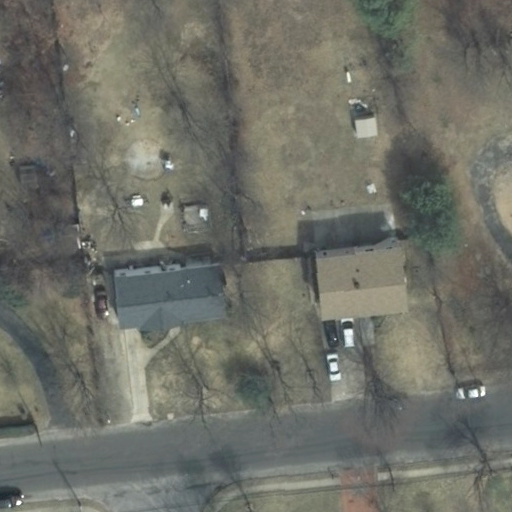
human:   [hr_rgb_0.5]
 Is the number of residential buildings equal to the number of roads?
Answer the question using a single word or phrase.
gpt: yes

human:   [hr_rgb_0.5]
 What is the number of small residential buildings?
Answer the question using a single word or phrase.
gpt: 0

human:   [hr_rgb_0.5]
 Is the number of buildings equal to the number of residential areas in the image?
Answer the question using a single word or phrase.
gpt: no

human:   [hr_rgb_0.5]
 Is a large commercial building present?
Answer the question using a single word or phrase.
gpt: no

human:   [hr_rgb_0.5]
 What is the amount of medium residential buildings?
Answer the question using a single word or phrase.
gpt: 2

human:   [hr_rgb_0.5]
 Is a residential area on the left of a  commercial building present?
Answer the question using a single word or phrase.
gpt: no

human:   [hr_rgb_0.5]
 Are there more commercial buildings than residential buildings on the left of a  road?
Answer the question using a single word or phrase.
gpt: no

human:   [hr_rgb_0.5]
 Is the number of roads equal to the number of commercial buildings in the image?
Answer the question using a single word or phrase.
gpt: no

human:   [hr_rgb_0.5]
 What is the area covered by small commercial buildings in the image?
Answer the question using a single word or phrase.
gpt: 0m2

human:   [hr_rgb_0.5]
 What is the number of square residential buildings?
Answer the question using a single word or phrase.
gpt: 0

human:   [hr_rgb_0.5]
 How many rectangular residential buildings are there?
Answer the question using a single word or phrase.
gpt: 2

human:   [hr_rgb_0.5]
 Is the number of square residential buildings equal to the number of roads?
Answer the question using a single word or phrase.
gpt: no

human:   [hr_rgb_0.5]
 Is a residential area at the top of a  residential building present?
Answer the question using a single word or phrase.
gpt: no

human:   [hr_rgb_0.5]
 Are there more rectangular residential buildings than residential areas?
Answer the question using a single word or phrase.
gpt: yes

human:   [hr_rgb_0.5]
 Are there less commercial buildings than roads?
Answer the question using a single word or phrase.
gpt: yes

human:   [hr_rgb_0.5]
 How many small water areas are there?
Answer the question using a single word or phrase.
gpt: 0

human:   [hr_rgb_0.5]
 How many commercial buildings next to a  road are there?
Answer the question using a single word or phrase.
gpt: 0

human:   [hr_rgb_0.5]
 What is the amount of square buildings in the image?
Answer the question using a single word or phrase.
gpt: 0

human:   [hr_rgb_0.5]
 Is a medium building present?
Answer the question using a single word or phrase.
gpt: yes

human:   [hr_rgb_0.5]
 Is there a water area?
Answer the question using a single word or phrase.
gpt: no

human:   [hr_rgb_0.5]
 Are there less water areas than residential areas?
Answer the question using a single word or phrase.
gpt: yes

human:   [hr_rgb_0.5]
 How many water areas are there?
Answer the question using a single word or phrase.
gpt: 0

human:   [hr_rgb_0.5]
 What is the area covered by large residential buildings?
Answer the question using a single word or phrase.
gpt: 0m2

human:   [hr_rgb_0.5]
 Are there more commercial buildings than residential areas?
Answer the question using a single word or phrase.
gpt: no

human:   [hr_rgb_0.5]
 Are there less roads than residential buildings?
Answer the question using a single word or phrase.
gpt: no

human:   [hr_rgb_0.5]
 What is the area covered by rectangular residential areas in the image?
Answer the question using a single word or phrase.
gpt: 10611m2

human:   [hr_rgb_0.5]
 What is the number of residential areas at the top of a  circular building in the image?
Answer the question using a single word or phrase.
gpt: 0

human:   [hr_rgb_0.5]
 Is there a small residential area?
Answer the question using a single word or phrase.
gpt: no

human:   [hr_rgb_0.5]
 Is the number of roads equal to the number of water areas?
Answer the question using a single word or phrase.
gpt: no

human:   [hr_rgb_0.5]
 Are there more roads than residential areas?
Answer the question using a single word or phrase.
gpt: yes

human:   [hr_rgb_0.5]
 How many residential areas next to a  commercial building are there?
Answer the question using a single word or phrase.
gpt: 0

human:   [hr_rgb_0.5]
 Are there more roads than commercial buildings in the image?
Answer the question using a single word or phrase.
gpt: yes

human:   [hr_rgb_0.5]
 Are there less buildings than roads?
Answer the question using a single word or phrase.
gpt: no

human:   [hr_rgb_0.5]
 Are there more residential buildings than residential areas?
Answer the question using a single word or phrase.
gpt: yes

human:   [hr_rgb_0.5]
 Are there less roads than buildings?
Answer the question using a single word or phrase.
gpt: no

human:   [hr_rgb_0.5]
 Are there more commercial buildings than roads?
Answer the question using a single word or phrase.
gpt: no